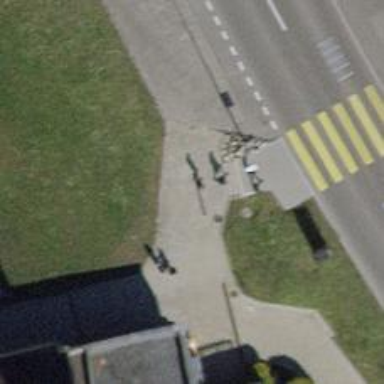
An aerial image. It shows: Path made of paving stones.